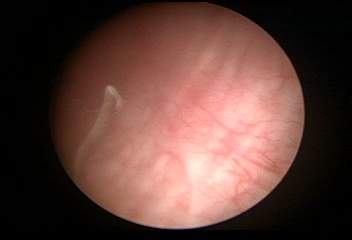
Modality: WLC
Class: Normal mucosa
Bladder cancer association: No